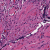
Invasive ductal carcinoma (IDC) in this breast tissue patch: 1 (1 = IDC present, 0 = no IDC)